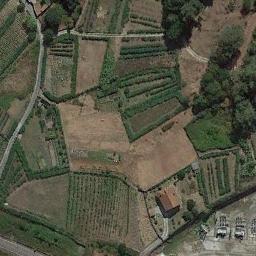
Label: terrace